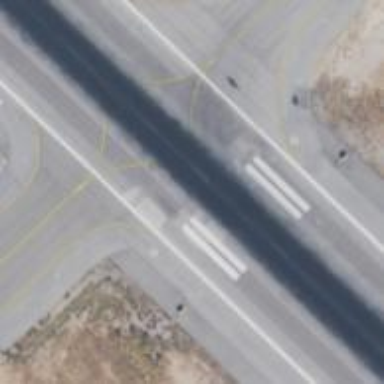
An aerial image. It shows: Image of taxiway at airport.